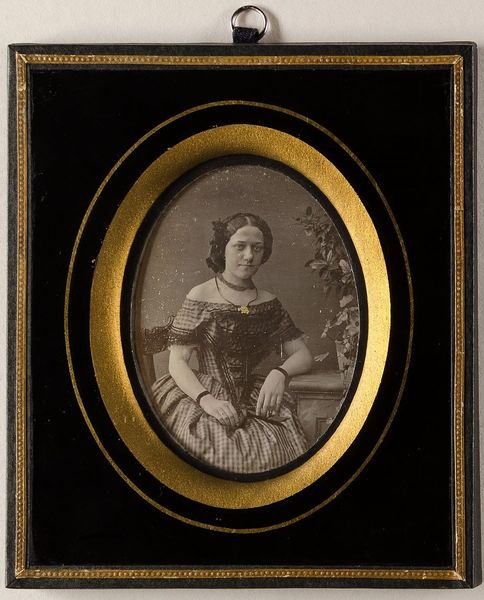
Titel: Unbekannte junge Frau
Künstler: Emilie Bieber
Standort: Hamburg
Institution: Museum für Kunst und Gewerbe Hamburg
Schlagwörter: frau, portrait, figur, foto, fotografie, photographie, photo, lichtbild, handkoloriert, daguerreotypie, bildwerke, angewandte und bildende kunst, hessische systematik, porträt, porträtfotografie, porträtphotographie, hüftbild, handkolorierung